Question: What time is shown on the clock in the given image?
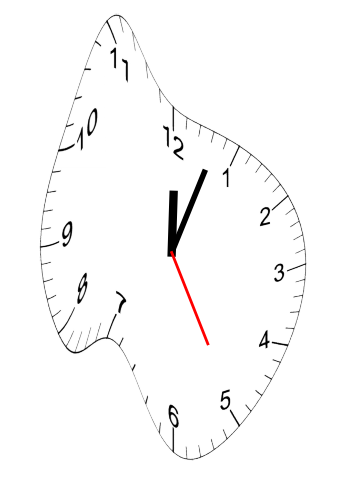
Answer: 12:03:25